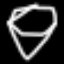
Label: diamond